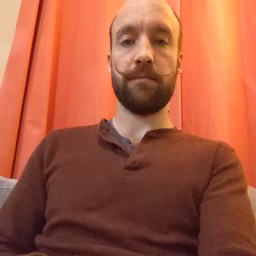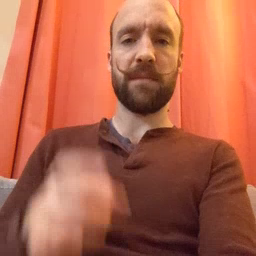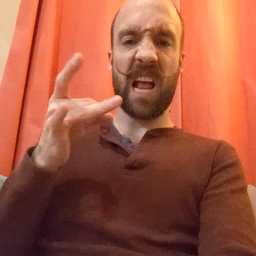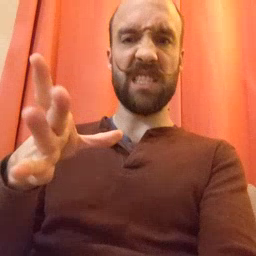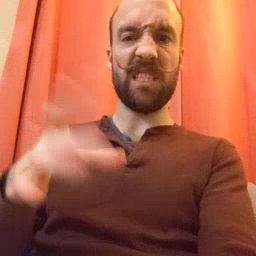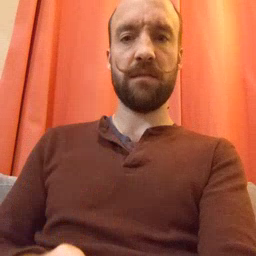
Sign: hate